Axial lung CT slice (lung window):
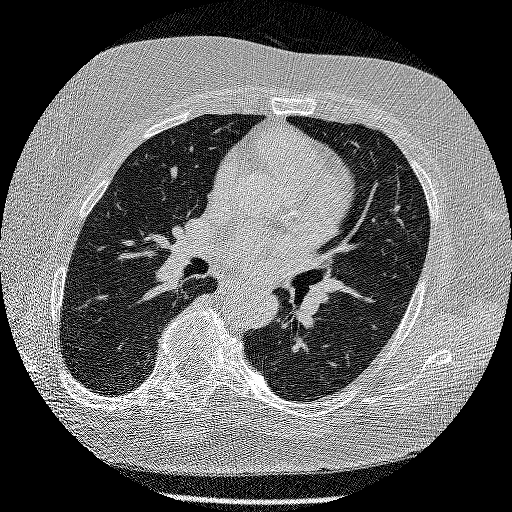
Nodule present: no